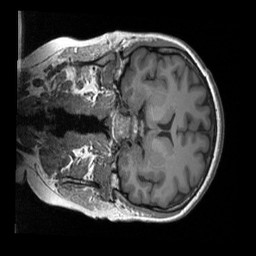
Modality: T1w
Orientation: coronal
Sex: female
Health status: ill
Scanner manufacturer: siemens
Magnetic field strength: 3 T
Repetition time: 1.66 s
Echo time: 0.00254 s